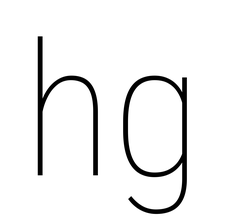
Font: Roboto_Condensed_Thin